Question: I'm having a tough time getting my app to size with auto layout. I've watched just about every tutorial and messed with it for days using constraints, classes but it just isn't perfect.
I've attached a mockup of what I'm trying to do. I've created restraints but when it shrinks down one row is just smaller than the rest so it fits. If I added an equal height constraint then everything just gets pushed up in the header. I'm not using a table view, just text and the lines as images.
I'm basically just trying to keep the same ration but have the rows shrink to fit between the header and footer using a regular view.
Thanks for any help.

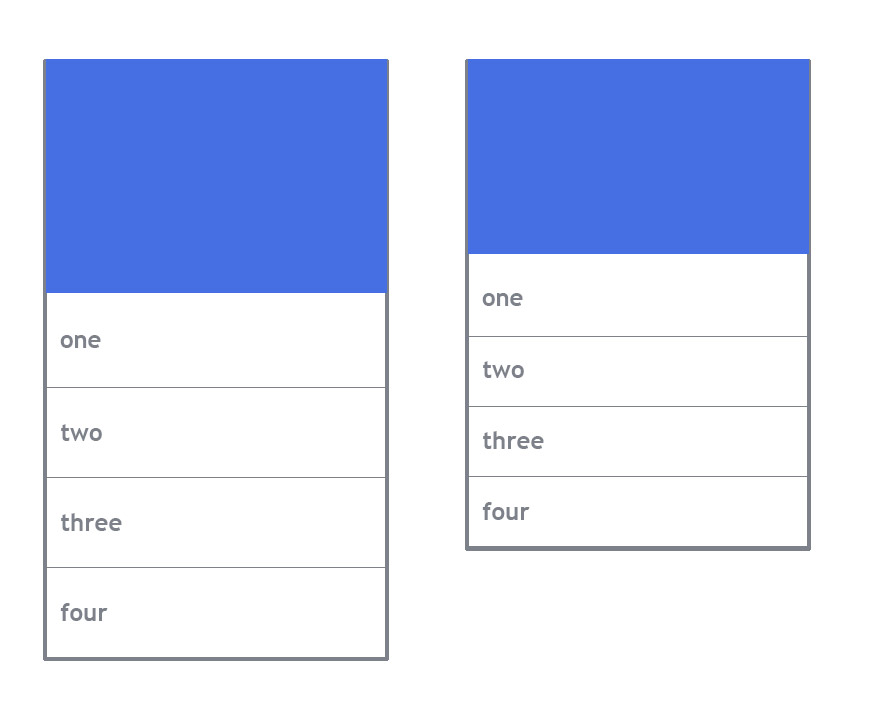
Answer: I've just put together a layout that does what you want, if I'm understanding you correctly. Here's how it looks in the iPhone 4S, 5S and 6:

The views I used are:
- - -
There are two important sets of constraints to get the "stretchiness":
- -
Basically, as long as you pin the top view to the top of the screen, the bottom view to the bottom of the screen, and give enough equal width constraints to relate all the views to each other in terms of height, Auto Layout will just figure out the actual heights for you. The only views I put any specific height constraints on (i.e. with an actual number) are the 1-pixel high views that act as the "bottom border" lines.
There's lots of other constraints going on, but they're basically pretty obvious--everything has leading and trailing space of zero to the container, zero vertical space constraints between each item and the next going down vertically. The number labels inside the views are pinned to the left-hand edge and centred vertically in their container.
It was a bit of a fiddle and Xcode crashed a couple of times, but that, sadly, is Auto Layout for you. Save early, save often.